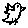
Label: bird